Question: I'm using eclipse with jdk1.7.0_21.
I have java project which contains some Groovy files. I installed the Groovy-eclipse featurs (as shown in the image below)
but the project still has compiling error (the error is that in some classes I'm trying to import a groovy file and it is not probably)
What do I need to add/change in order to compile the project?
Is it possible to import groovy file in a java file? I mean: "import myproject.groovyfile;" while groovyfile is the groovy file instead of java class
Thanx!
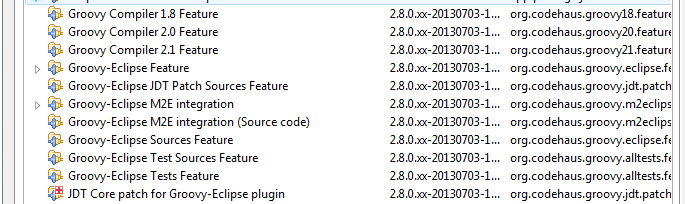
Answer: You need to add the groovy library to the classpath.
Right click the project, go to "Build path"->"Add library"->Groovy Runtime Libraries.
Another suggestion (which helped in this case):
Add a dummy groovy class to your project, clean and rebuild, and than remove the groovy class.